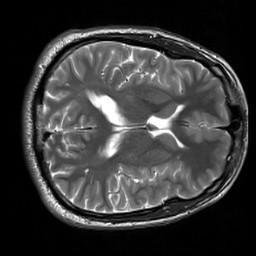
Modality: T2w
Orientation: axial
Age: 28
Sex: male
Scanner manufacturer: siemens
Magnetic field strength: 3 T
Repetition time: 7 s
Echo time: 0.09 s